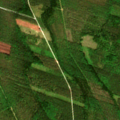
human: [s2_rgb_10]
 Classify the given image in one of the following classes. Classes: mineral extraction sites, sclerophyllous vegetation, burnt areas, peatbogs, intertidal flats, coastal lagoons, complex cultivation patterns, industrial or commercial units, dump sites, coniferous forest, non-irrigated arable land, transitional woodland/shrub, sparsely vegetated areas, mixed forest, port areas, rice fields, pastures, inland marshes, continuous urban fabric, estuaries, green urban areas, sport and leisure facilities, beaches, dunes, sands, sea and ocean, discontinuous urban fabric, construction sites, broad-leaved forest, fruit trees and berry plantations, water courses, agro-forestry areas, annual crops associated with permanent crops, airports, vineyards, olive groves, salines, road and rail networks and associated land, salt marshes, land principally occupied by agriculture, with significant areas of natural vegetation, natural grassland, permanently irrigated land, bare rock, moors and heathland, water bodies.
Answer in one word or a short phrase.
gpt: coniferous forest, mixed forest